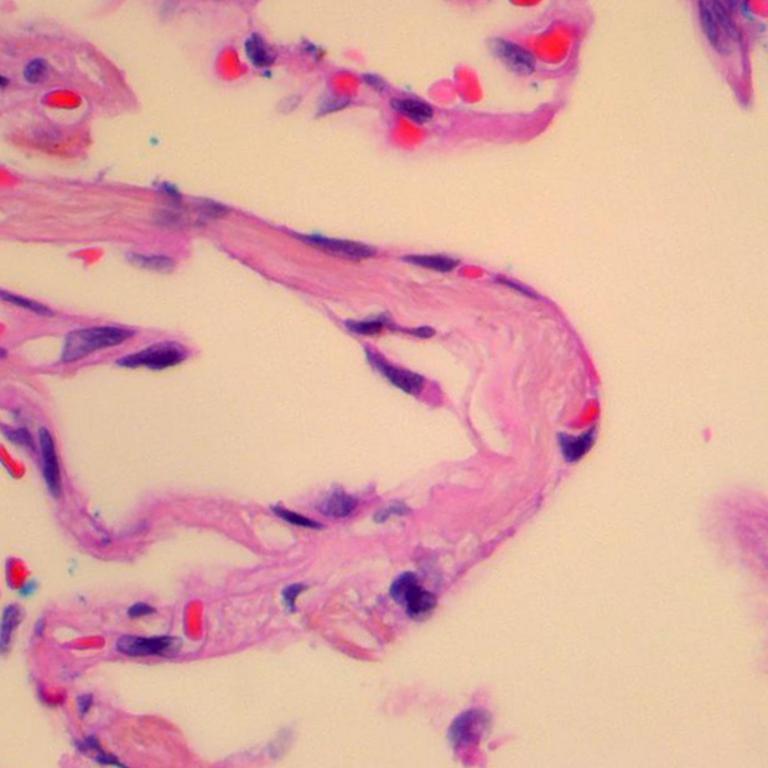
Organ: lung
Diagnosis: benign